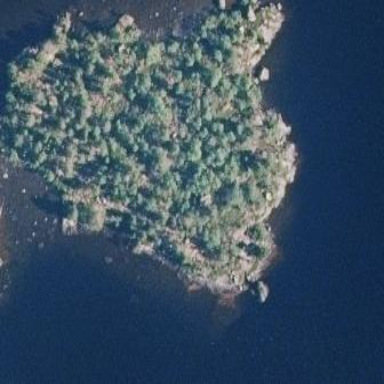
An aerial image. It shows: Islet.